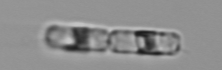
Label: Guinardia_delicatula